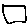
Label: square